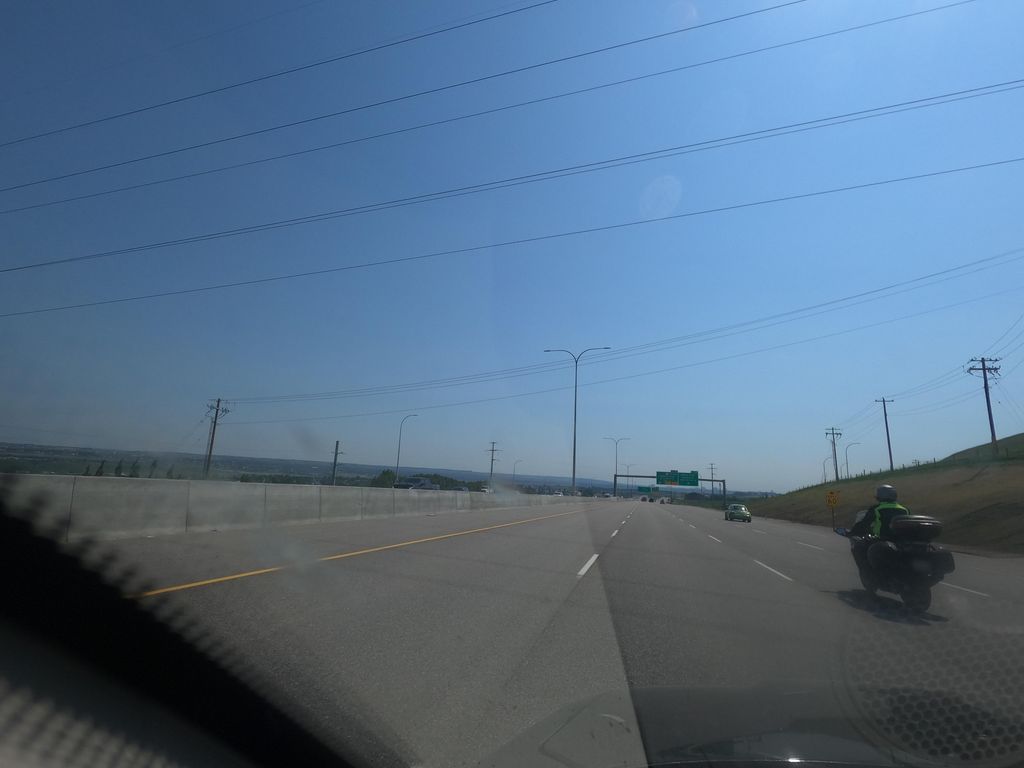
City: calgary